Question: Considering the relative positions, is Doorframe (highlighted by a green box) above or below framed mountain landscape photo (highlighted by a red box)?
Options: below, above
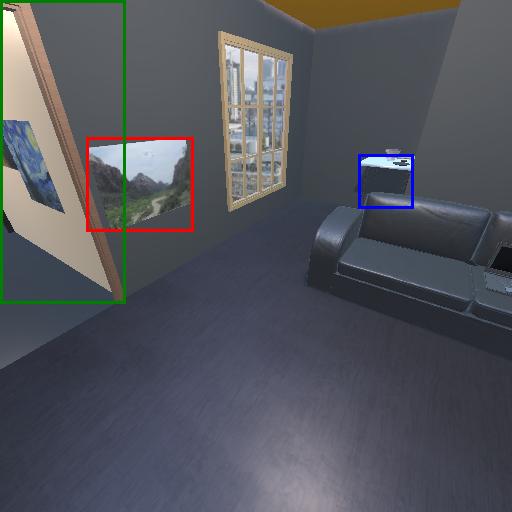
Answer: below